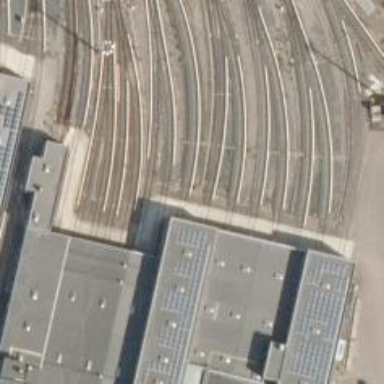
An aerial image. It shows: Electrified rail service yard.